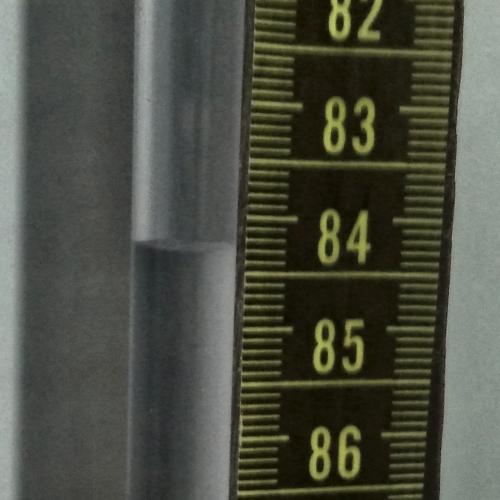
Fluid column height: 84.3 cm